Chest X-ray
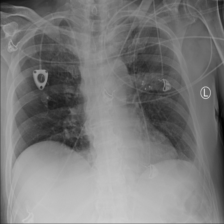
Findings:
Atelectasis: negative
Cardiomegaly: negative
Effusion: negative
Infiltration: positive
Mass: positive
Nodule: negative
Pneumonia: negative
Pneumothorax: negative
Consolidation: negative
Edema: negative
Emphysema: negative
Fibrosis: negative
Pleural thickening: negative
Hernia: negative